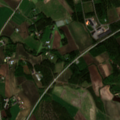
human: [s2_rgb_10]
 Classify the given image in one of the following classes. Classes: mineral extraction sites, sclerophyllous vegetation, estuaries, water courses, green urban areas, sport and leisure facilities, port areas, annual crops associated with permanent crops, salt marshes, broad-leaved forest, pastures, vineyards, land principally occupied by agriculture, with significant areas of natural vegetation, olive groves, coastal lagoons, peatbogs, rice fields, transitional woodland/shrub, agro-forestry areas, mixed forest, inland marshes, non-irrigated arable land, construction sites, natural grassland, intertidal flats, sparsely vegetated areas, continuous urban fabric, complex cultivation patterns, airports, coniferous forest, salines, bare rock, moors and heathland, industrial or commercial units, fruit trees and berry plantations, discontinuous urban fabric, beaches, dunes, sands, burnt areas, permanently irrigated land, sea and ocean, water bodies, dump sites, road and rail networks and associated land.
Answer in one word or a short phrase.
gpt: discontinuous urban fabric, non-irrigated arable land, land principally occupied by agriculture, with significant areas of natural vegetation, coniferous forest, transitional woodland/shrub